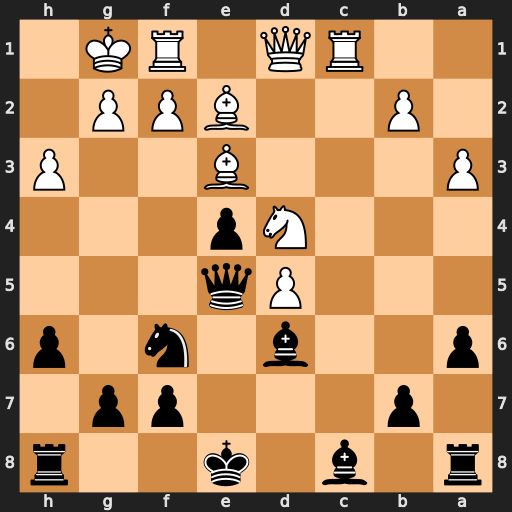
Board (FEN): r1b1k2r/1p3pp1/p2b1n1p/3Pq3/3Np3/P3B2P/1P2BPP1/2RQ1RK1
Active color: b
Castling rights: kq
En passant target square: -
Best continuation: Qh2#